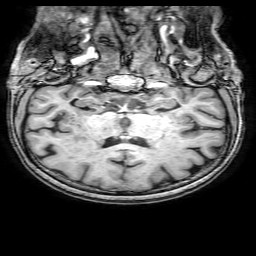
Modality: T1w
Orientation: sagittal
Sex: female
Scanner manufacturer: philips
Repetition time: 0.008255 s
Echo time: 0.00378 s